Aerial crown-view tile of a tropical tree (Barro Colorado Island, Panama), acquired 20241216:
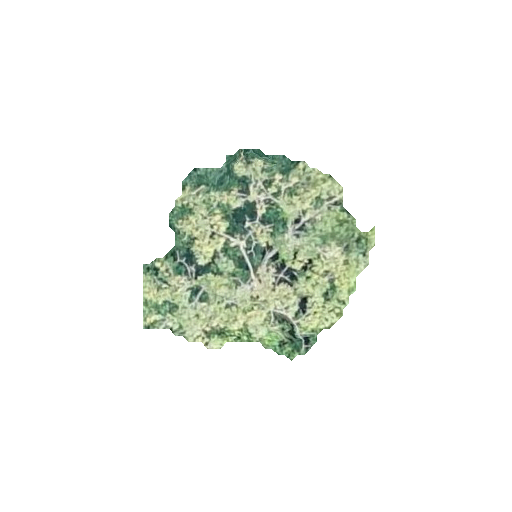
Species: Hieronyma alchorneoides
GBIF accepted scientific name: Hieronyma alchorneoides
Crown area: 48.636 m²